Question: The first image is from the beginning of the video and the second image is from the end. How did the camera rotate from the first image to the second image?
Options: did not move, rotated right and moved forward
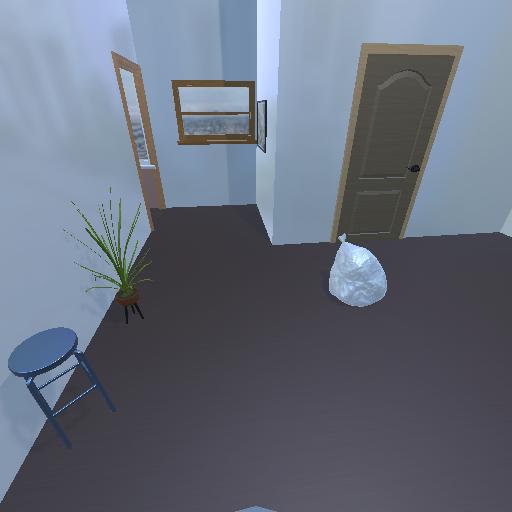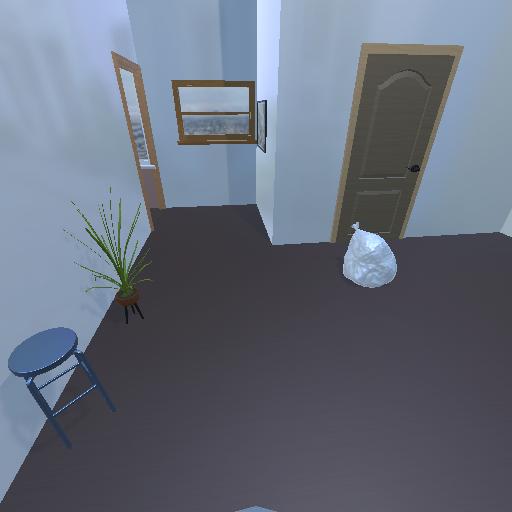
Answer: did not move